Question: I am using HTML. How can i give a red line before the text box as in screen shot?

Thanks!
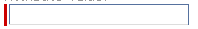
Answer: There is plenty ways, one of them is to place the input inside of a div and then style it with CSS.
Here is an example:
'''
<div style="border-left: 2px solid red; padding-left: 2px;">
<input type="text" />
</div>
'''
And here you can see how it looks like:
<URL>